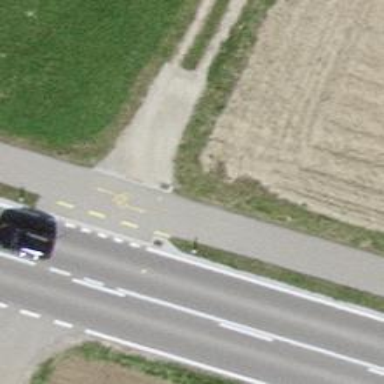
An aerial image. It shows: Asphalt cycleway.